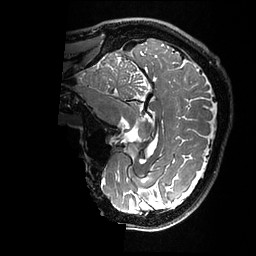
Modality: T2w
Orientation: sagittal
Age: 30
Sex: male
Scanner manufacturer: ge
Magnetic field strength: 3 T
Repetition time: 3.202 s
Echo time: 0.05868 s